Field crop: maize
Growth stage: 2
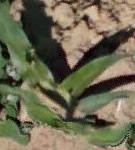
Species: maize